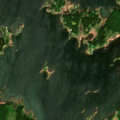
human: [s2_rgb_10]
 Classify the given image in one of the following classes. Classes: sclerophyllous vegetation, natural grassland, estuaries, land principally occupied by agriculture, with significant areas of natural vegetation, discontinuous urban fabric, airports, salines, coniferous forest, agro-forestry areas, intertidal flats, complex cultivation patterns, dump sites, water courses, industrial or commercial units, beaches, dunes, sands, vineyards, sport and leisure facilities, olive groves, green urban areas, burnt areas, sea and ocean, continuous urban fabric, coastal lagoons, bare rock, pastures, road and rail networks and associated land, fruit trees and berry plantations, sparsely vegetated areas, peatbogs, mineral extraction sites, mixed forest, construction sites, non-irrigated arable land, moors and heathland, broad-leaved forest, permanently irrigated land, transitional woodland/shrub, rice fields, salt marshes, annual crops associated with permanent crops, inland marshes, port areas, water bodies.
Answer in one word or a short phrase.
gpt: mixed forest, sea and ocean